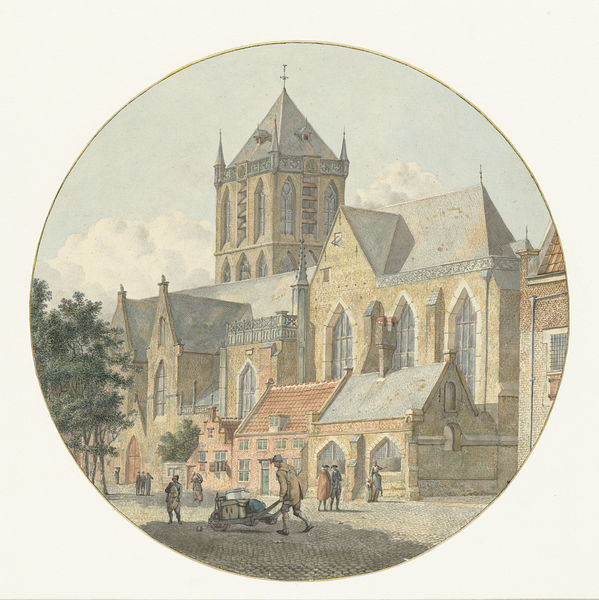
Titel: De St.-Jacobskerk te Utrecht
Künstler: Johannes Huibert Prins
Standort: Amsterdam
Institution: Rijksmuseum
Schlagwörter: man, cross, circle